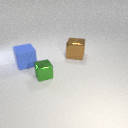
large brown metal cube to the right of large blue rubber cube